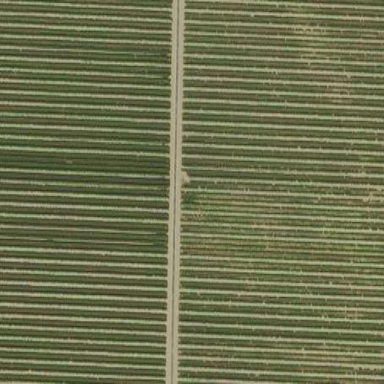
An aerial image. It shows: Beautiful vineyard in the countryside.